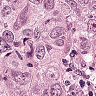
Metastatic tissue present: yes